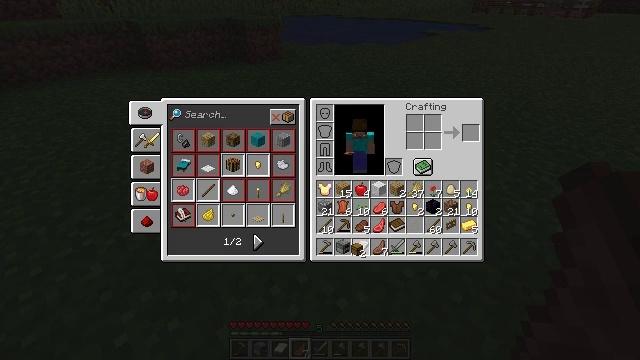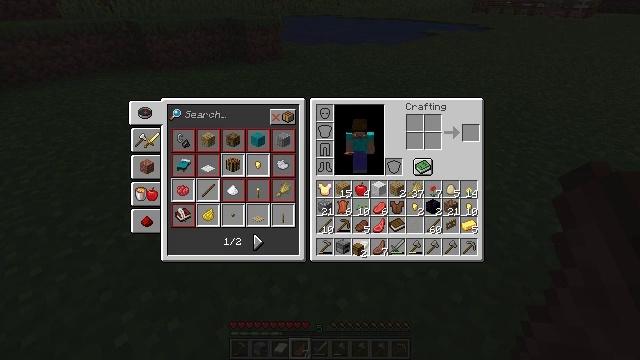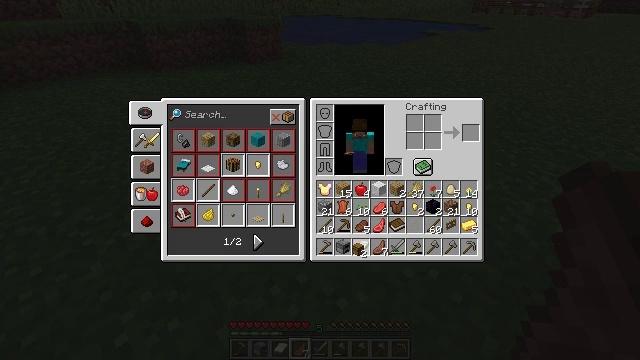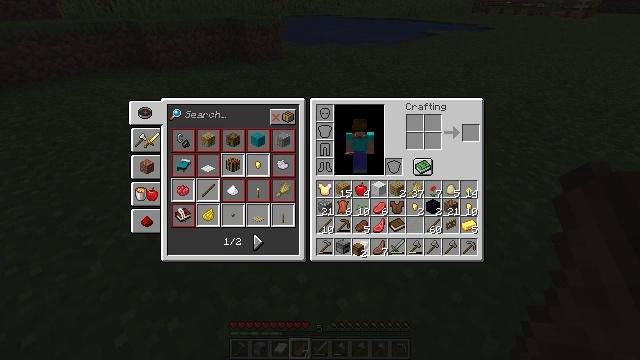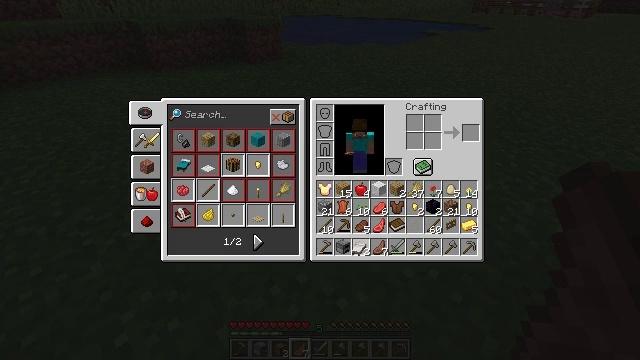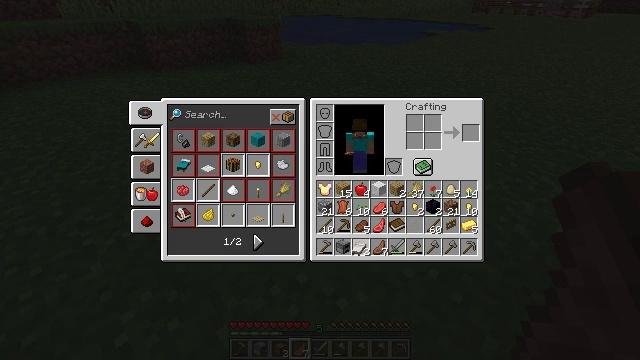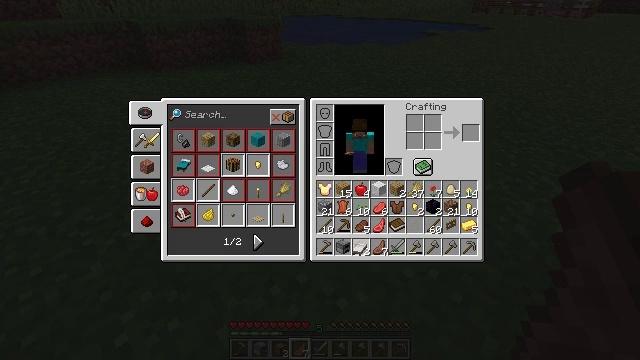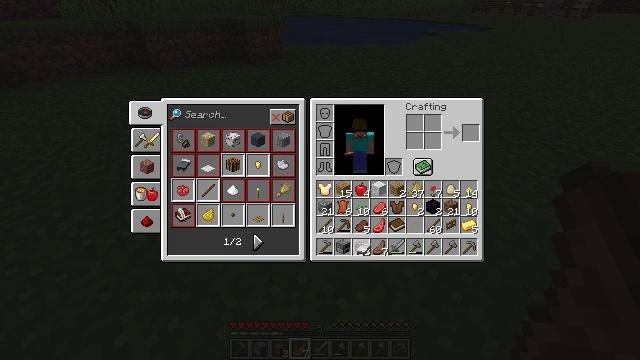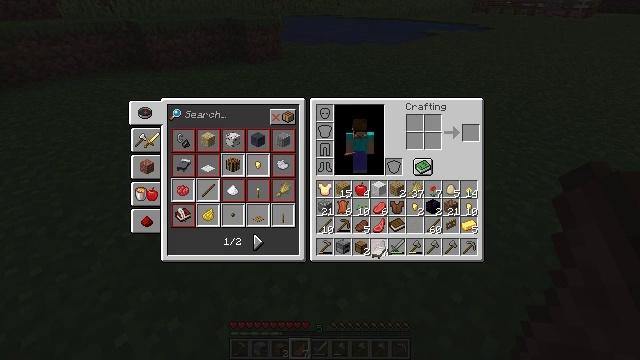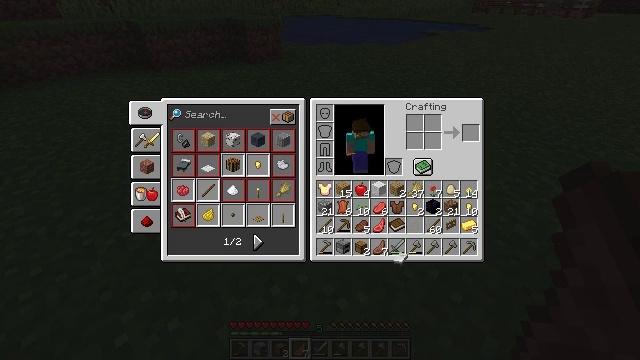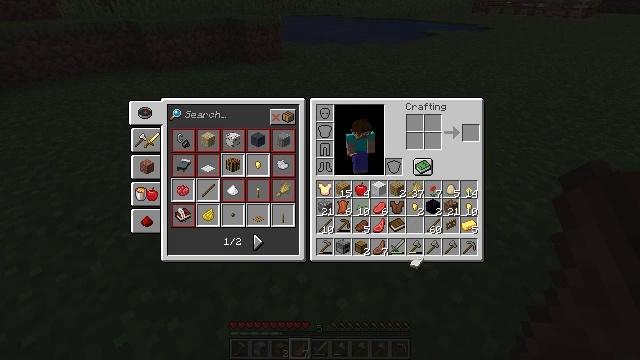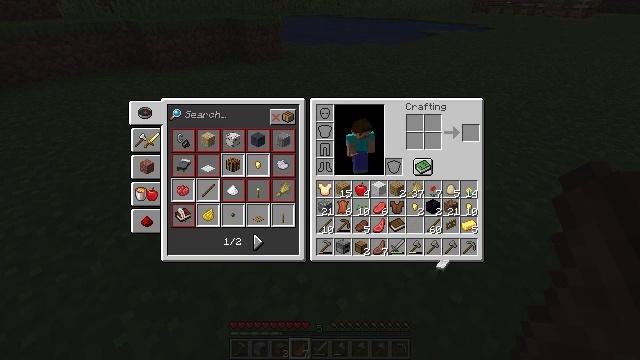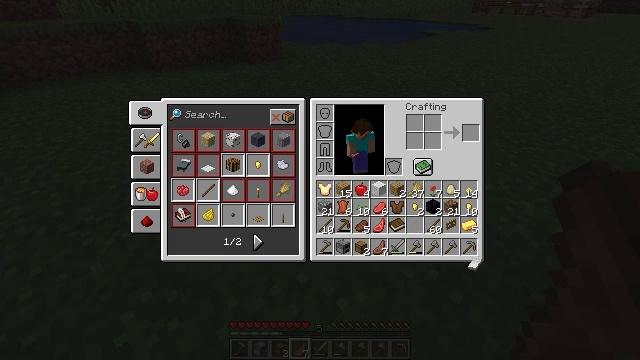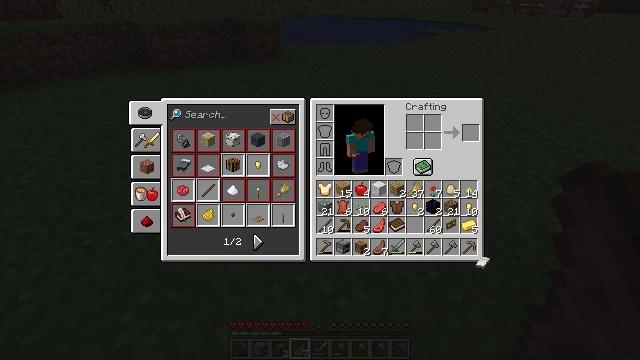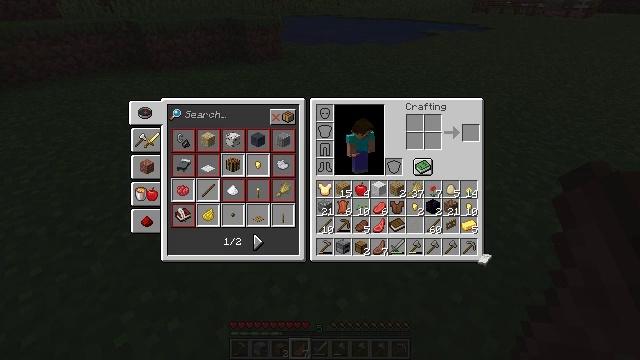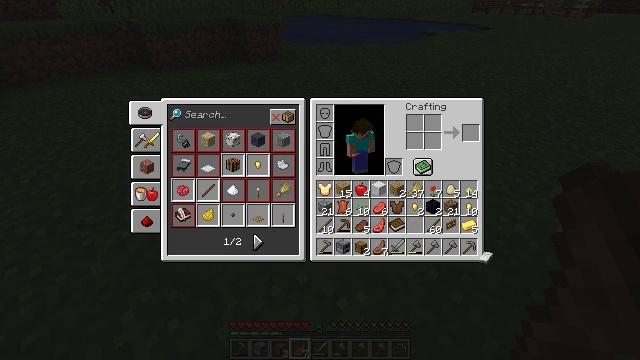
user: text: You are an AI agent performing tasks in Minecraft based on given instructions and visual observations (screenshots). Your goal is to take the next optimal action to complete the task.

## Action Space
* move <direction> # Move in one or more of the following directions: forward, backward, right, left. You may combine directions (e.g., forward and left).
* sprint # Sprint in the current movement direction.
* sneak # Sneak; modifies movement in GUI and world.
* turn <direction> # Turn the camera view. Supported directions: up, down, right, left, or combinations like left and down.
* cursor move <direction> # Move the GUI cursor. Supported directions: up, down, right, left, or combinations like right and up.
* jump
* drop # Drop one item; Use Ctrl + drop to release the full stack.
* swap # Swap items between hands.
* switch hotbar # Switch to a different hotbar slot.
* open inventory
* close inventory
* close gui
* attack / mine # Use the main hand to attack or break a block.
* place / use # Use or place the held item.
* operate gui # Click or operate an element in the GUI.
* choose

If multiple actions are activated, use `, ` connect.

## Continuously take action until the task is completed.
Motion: motion action
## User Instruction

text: Drop a white bed.
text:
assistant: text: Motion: operate gui
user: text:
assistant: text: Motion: operate gui
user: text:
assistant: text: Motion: operate gui
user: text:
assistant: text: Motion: no_op
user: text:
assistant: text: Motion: no_op
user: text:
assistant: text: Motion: no_op
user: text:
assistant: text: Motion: no_op
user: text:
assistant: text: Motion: cursor move right
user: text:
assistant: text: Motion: cursor move right and down
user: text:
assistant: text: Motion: cursor move right
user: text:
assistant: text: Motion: cursor move right
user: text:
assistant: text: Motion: cursor move right
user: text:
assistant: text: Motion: cursor move right
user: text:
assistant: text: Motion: no_op
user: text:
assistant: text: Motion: no_op
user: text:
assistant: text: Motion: no_op
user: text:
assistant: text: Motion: no_op
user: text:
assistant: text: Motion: no_op
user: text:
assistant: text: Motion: no_op
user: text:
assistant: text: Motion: no_op
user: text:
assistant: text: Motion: no_op
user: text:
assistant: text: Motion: cursor move right
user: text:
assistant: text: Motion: no_op
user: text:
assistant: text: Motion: no_op
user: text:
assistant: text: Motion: operate gui
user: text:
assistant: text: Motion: operate gui
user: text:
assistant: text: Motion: no_op
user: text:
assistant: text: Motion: no_op
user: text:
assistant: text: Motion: no_op
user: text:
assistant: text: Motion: no_op